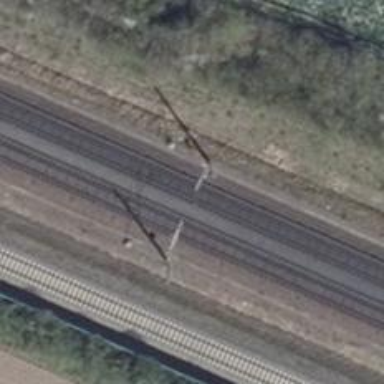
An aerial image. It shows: Milestone along the railway track with catenary mast.